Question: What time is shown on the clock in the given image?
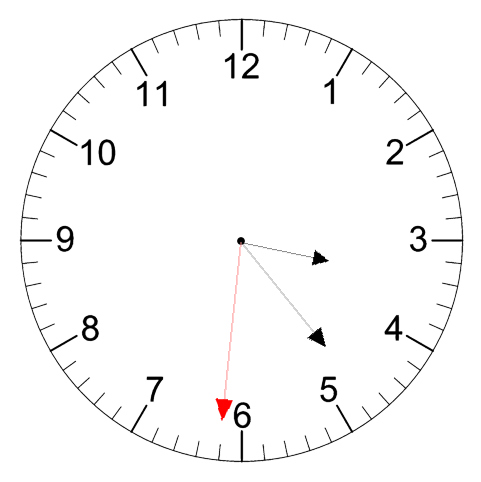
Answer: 03:23:31